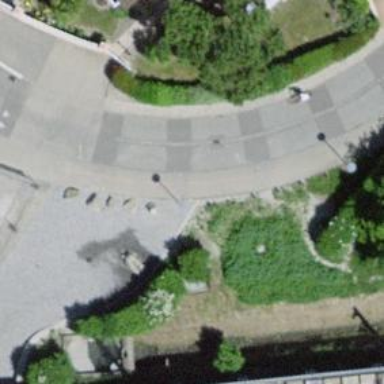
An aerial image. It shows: Footway surfaced with paving stones.